Interaction volume radius: 5 \u00c5
Interaction volume height: 20 \u00c5
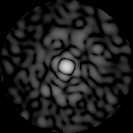
Disorder parameter: 0.8699